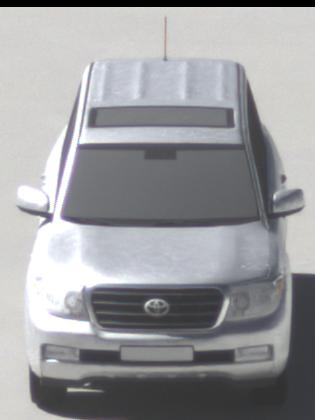
Make: Toyota
Model: Land Cruiser V8 4.7
Detailed model: Land Cruiser V8 (J20)
Model produced from: 2008/03
Model produced until: 2009/11
Doors: 5
Color: white
Road condition: dry road
Daytime: midday
Contrast: high contrast